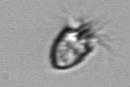
Label: Ciliophora